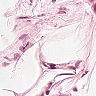
Metastatic tissue present: no